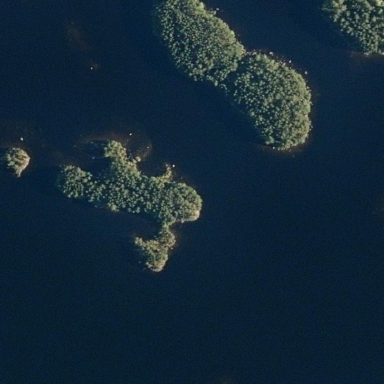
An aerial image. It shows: Island.